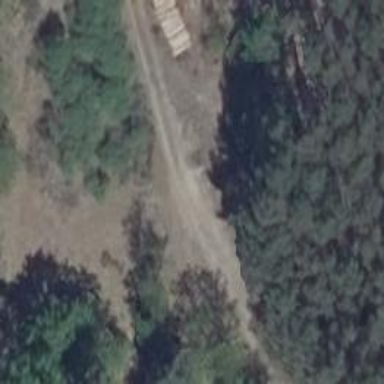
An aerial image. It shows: Track road with grade4 tracktype.